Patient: sex F, age 69
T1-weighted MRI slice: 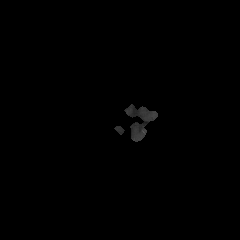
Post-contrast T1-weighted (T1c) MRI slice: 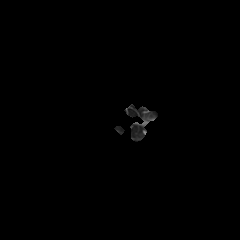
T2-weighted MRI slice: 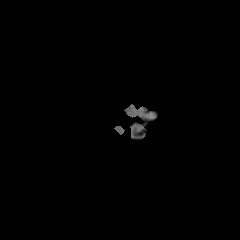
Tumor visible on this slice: no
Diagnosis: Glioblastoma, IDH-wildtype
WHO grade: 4